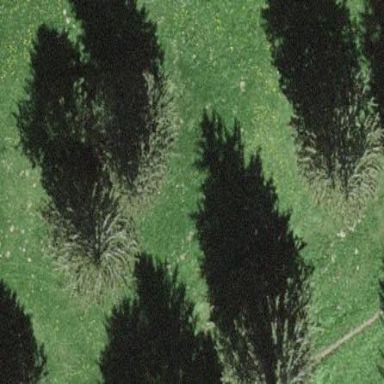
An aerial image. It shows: Beautiful woodland area.